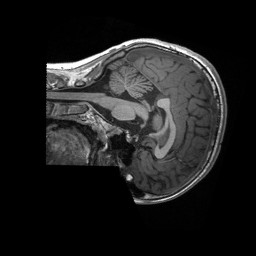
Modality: T1w
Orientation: sagittal
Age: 12
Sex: male
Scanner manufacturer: siemens
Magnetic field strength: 3 T
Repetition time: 2.3 s
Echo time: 0.00232 s